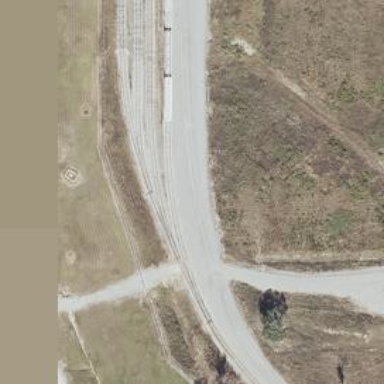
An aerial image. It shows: Rail spur service.